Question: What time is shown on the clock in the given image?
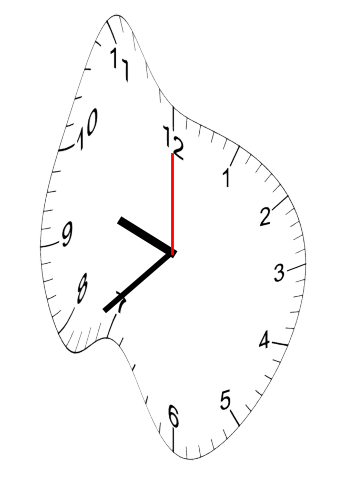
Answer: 09:38:00